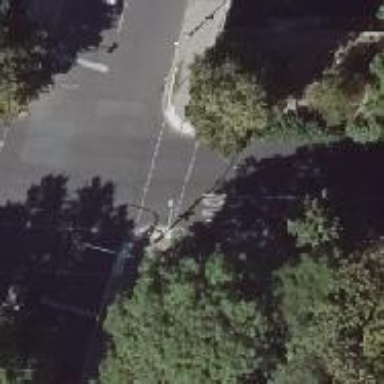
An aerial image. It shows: Crossing with traffic signals.